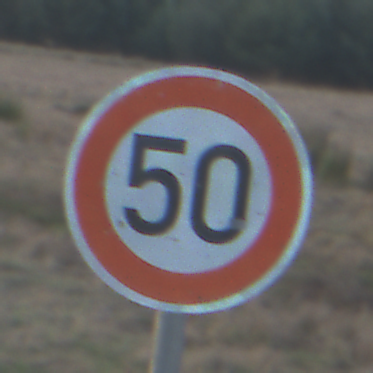
Verkehrszeichen: Geschwindigkeit50
Umgebung: Outdoor, Nature
Tageszeit: SunriseSunset
Wetter: Clear
Licht: Natural
Jahreszeit: Winter
Kontrast: LowContrast